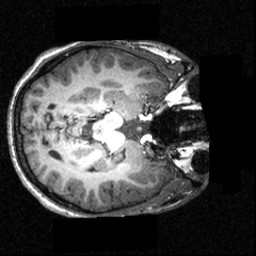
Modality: T1w
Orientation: axial
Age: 19
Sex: male
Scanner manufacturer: siemens
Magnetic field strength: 3.951 T
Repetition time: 1.5 s
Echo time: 0.00335 s